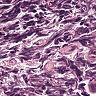
Metastatic tissue present: no